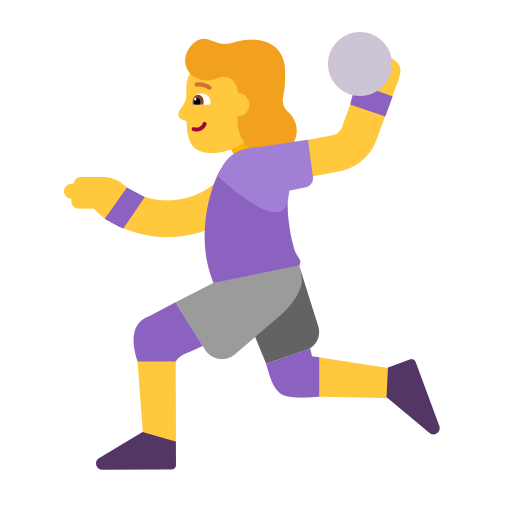
woman playing handball flat default